Aerial crown-view tile of a tropical tree (Barro Colorado Island, Panama), acquired 20250818:
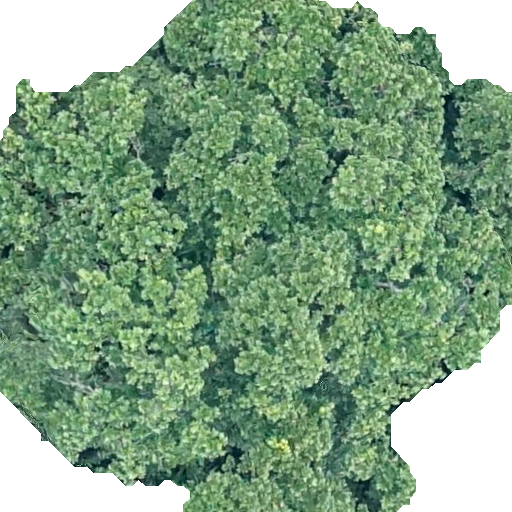
Species: Anacardium excelsum
GBIF accepted scientific name: Anacardium excelsum
Crown area: 329.562 m²